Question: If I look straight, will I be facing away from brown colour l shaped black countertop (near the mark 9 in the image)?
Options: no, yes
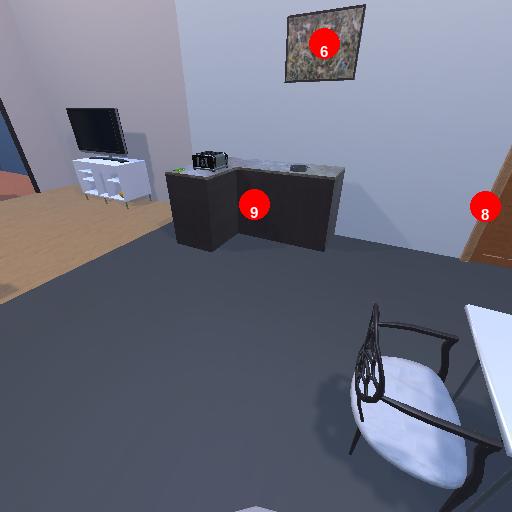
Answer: no